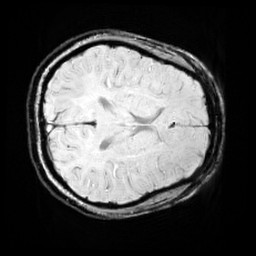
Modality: SWI
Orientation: axial
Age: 12
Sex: female
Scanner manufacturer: siemens
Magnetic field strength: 3 T
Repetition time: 0.027 s
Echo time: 0.02 s